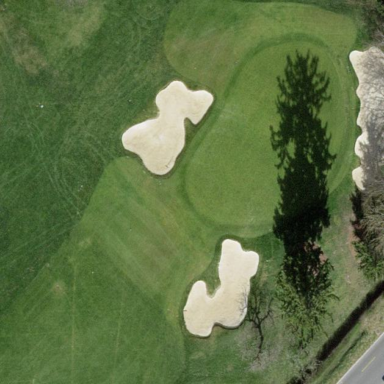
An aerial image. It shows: Green golf area with grass land use.